Question: How do I do a jointplot in R the same way as I do it python (seaborn package)
In python
'''
import seaborn as sns
sns.jointplot(bigdiamonds["price"], bigdiamonds["carat"])
<seaborn.axisgrid.JointGrid at 0x207230b0>
'''

How do I do this in R?
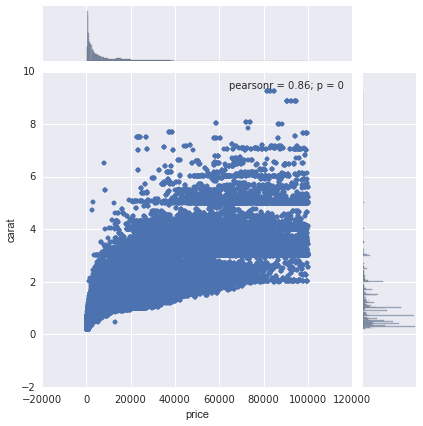
Answer: Thanks Marius
I did this from the blog post
'''
devtools::install_github("WinVector/WVPlots")
library(WVPlots)
ScatterHist(diamonds, "price", "carat")
'''
and got this